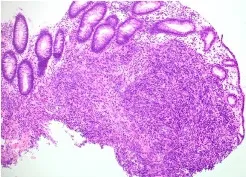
Macroscopic and microscopic images of posttransplant smooth muscle tumor (PTSMT). Staining:. Hematoxylin, and ,eosin stain.
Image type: pathology (h&e)